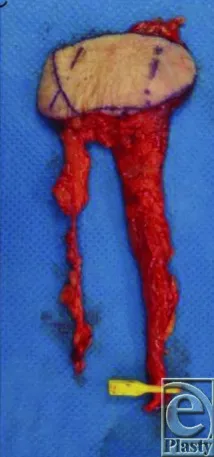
(b) The inner layer and the eyelid margin were reconstructed with a buccal mucosal graft (dotted line) and a reverse Hughes flap.
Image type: radiology (ct)